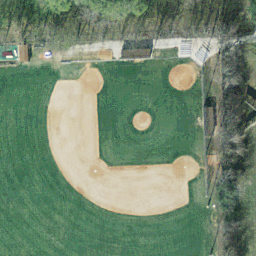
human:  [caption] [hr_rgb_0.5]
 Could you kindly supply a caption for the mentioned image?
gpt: It is a regular baseball diamond .

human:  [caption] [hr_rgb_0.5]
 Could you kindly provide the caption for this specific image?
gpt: It is a new baseball diamond with sands and grass .

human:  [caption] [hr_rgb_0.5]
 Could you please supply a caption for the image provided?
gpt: This is a baseball diamond .

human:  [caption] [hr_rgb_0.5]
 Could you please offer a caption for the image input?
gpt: A regular baseball diamond compose of manicured lawns and sand .

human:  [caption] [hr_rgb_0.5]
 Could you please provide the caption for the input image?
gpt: A regular baseball diamond compose of manicured lawns and sand .